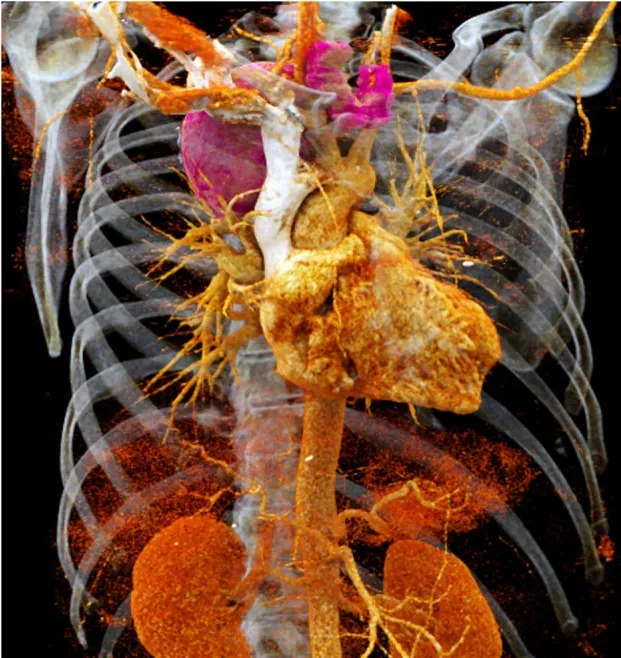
Three-dimensional computed tomography scan reconstruction showing a posterior mediastinal mass, most probably connected with the thyroid by a small tissue bridge and caudally in juxtaposition to the right upper lobe artery.
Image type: radiology (ct)